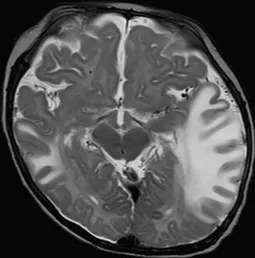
MRI axial T2-w images show asymmetric tumefactive lesions of the temporal and parietal white matter, increase in size of subarachnoid spaces and subtle frontal bilateral subdural collections (A, B).
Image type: radiology (mri)